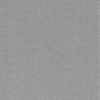
Atmospheric dust classification: dusty